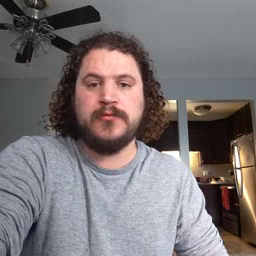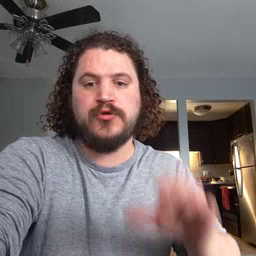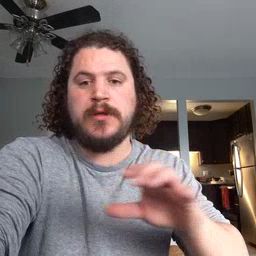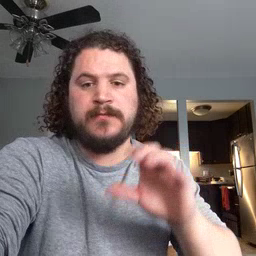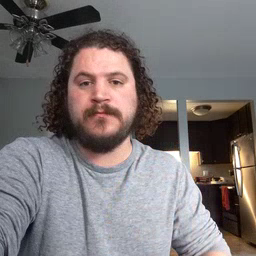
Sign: chocolate